Question: What is the reading of the measurement in the image?
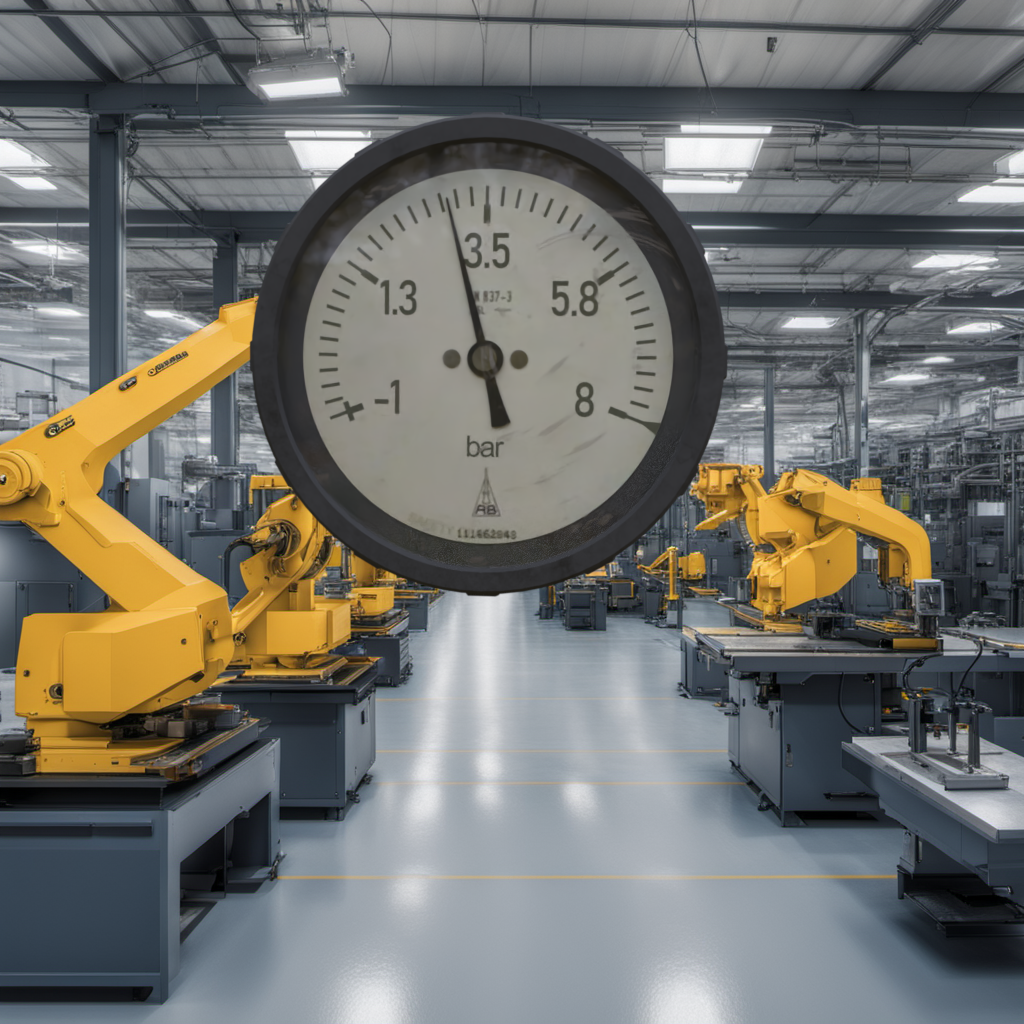
Answer: The result is 2.93
Question: What is the reading range of this measurement?
Answer: The range is from -1 to 8
Question: What is the minimum and maximum value of the measurement shown in the image?
Answer: The minimum value is -1 and the maximum value is 8